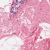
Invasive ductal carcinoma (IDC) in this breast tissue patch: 0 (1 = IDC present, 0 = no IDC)